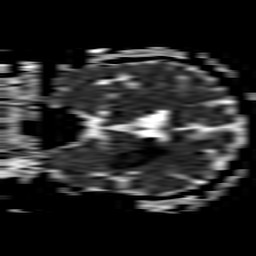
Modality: ADC
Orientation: coronal
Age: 63
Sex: male
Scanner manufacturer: philips
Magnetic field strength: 1.5 T
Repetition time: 3.395 s
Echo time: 0.06922 s